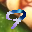
Label: 9